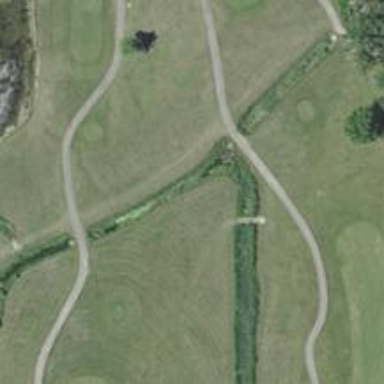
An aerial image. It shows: Service road used as golf cart path.